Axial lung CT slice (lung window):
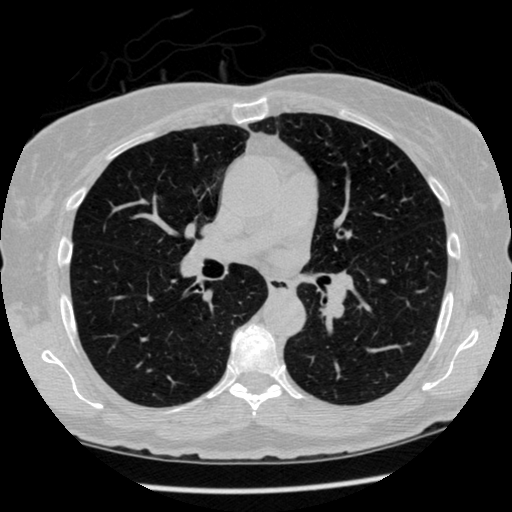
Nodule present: no